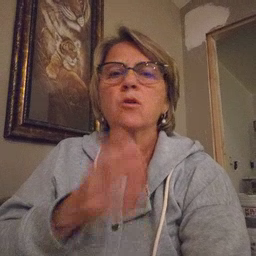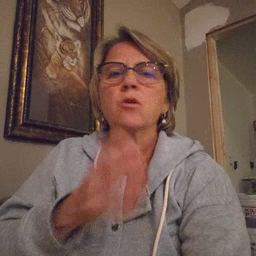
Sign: hot